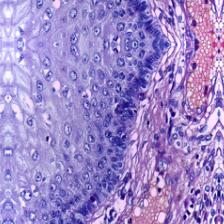
Diagnosis: Normal